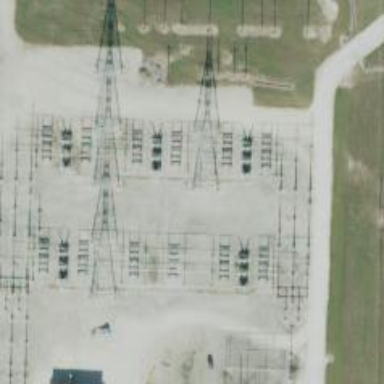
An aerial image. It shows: Switch for power supply.